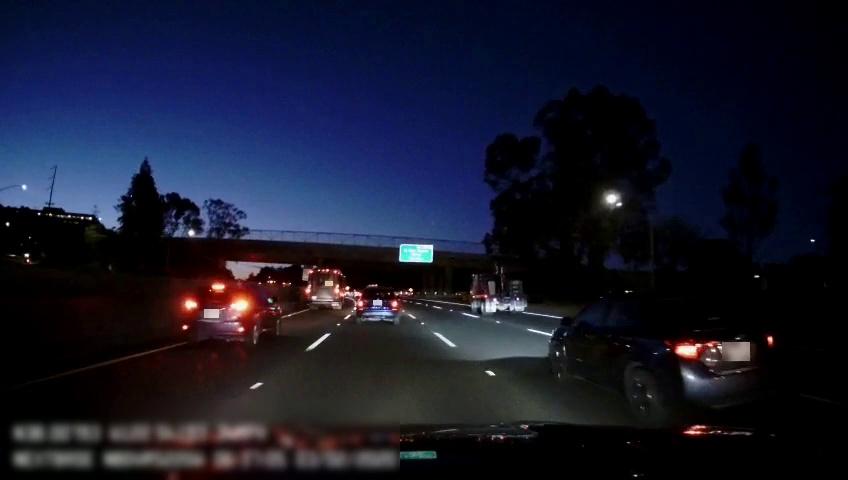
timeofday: Night
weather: Other
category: Drivable Space
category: Vehicles | Other LV
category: Vehicles | Bus
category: Vehicles | Car
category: Vehicles | Car
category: Vehicles | Car
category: Lanes | Alternate Lane
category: Lanes | Current Lane
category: Lanes | Current Lane
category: Lanes | Alternate Lane
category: Lanes | Alternate Lane
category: Traffic | Signs